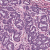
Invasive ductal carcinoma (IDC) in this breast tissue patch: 1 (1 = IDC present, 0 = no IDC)